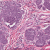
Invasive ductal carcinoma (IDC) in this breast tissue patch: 0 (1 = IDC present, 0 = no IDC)